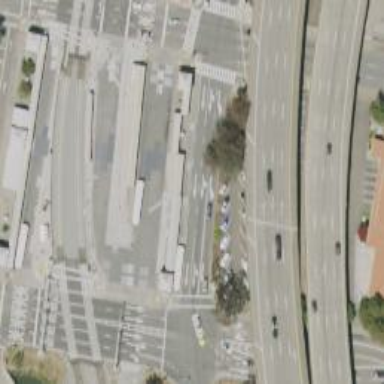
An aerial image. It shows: Busway road.